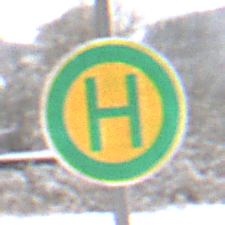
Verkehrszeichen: Haltestelle
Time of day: MorningAfternoon
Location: Outdoor (Nature)
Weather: PartlyCloudy
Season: Winter
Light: Natural